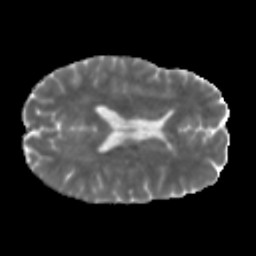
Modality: MD
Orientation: axial
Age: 46
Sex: male
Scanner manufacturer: siemens
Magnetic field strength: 3 T
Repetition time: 5 s
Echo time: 0.092 s